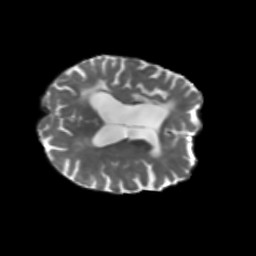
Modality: T2w
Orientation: axial
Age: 63
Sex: female
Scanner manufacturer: siemens
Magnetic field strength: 3 T
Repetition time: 5.25 s
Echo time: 0.08 s